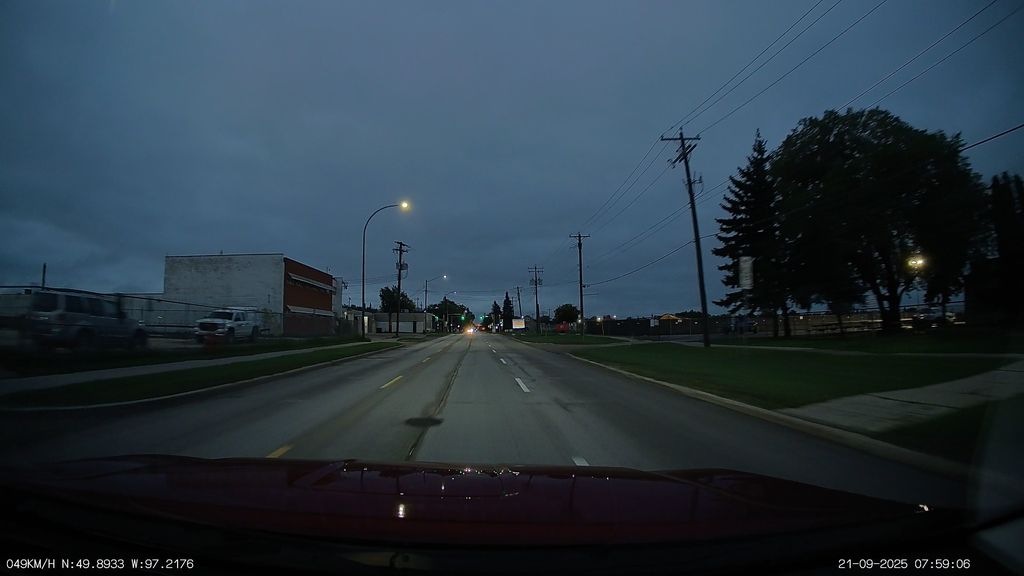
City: winnipeg